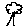
Label: tree